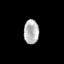
Tissue: skin
Cell type: Epithelial cells
Senescence score: 0.9014
Nuclear area (px): 358
Mean DAPI intensity: 181.969